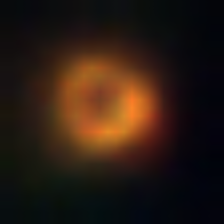
Taxon: NanoPlankton
Group: Other